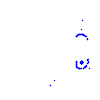
Particle: kaon